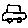
Label: car